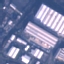
Label: Industrial